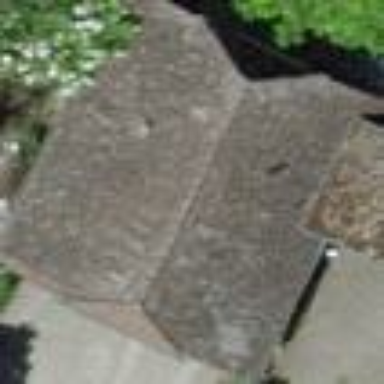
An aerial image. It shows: Garage.